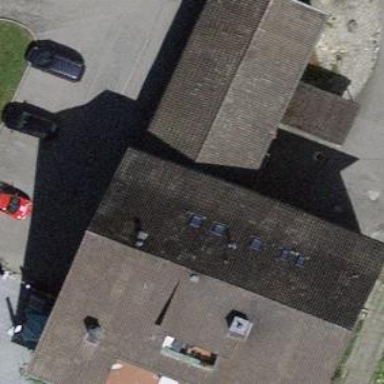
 oriented along and aesthetically pleasing."